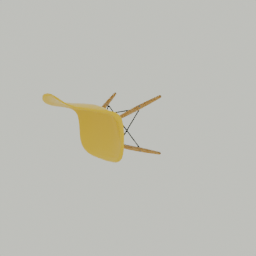
Label: furniture